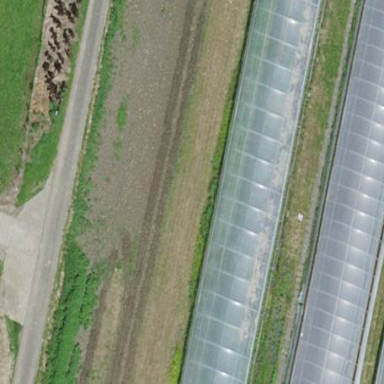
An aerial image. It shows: Greenhouse.